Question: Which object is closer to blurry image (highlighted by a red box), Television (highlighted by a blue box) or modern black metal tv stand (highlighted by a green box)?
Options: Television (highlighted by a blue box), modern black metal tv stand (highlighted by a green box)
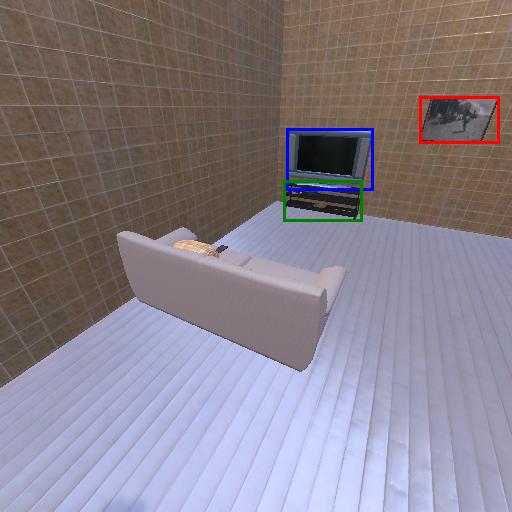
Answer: Television (highlighted by a blue box)